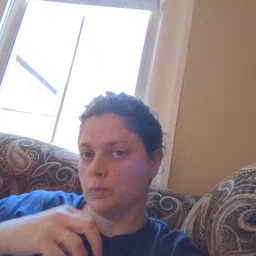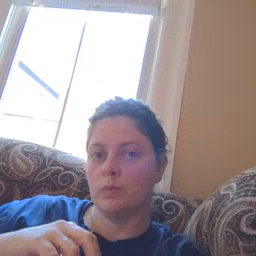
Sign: clown